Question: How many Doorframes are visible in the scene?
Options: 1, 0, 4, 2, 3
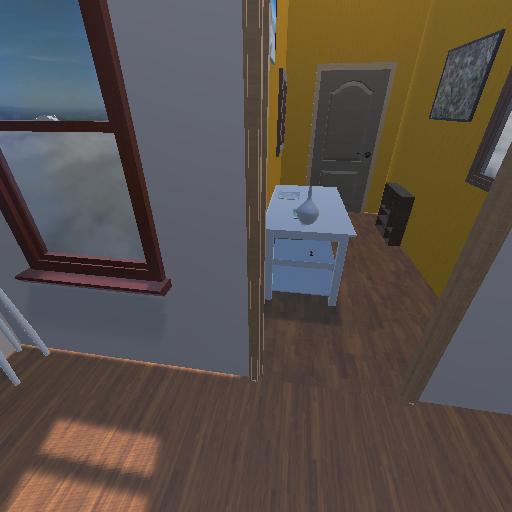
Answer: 1